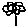
Label: flower